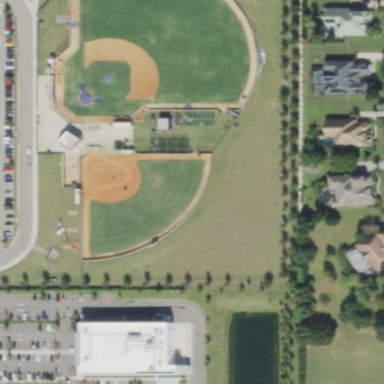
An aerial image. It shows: Softball pitch for leisure land activities.